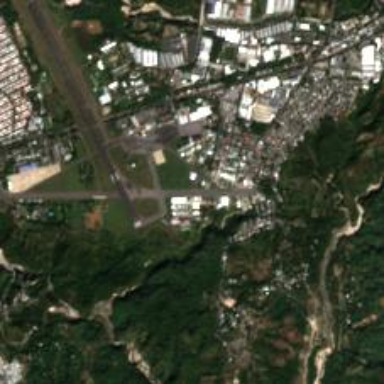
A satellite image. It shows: Runway at airport.